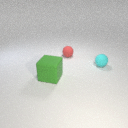
large green rubber cube in front of small red rubber sphere